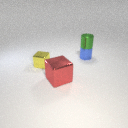
large red metal cube to the left of small blue metal cylinder